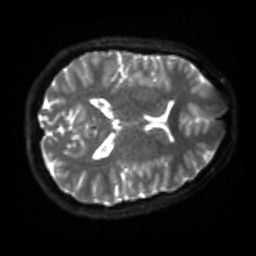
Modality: sbref
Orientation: axial
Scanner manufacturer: siemens
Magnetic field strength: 3 T
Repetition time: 4 s
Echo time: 0.0594 s